Field crop: maize
Growth stage: 2
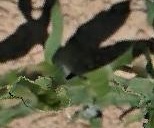
Species: maize